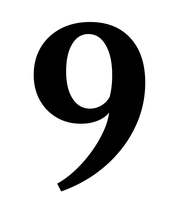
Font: LibreCaslonText_SemiBold